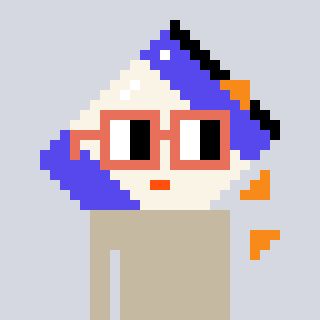
a pixel art character with square orange glasses, a chips-shaped head and a grayscale-colored body on a cool background